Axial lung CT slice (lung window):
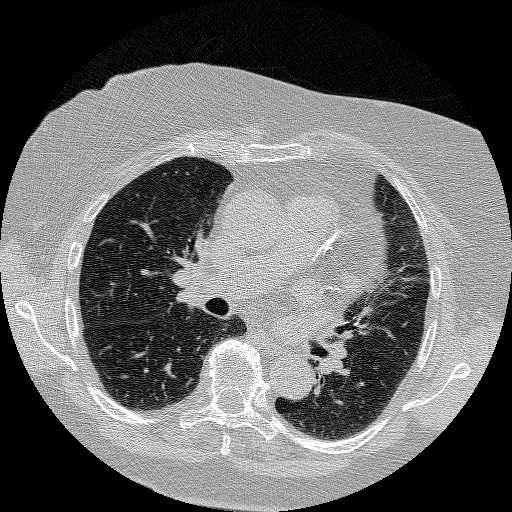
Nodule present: no